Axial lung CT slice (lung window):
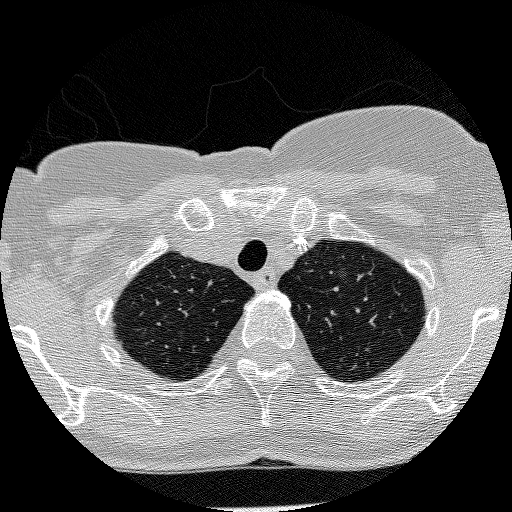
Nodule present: no